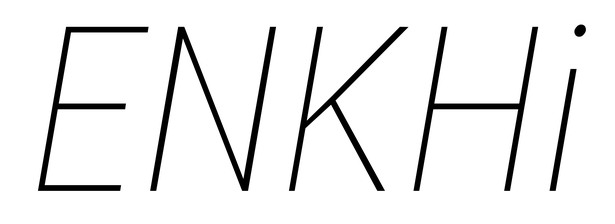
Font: Roboto-Italic_Condensed_Thin_Italic